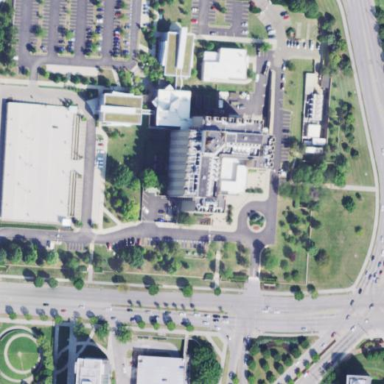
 making it the EPA's second largest research and development facility. It includes parking lots and parking garage."